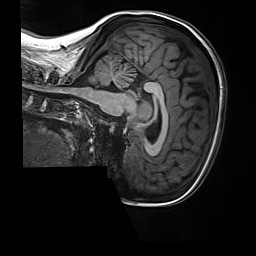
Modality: T1w
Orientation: sagittal
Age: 25
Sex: female
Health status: healthy
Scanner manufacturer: siemens
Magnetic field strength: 3 T
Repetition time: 2.5 s
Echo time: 0.00299 s